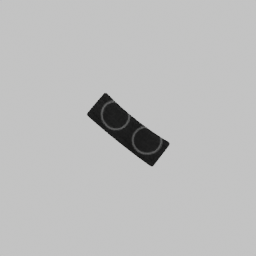
Label: tools